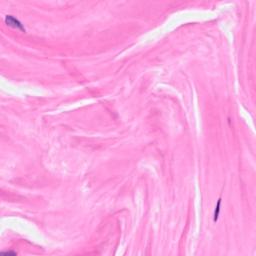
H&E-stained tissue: Breast